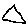
Label: triangle